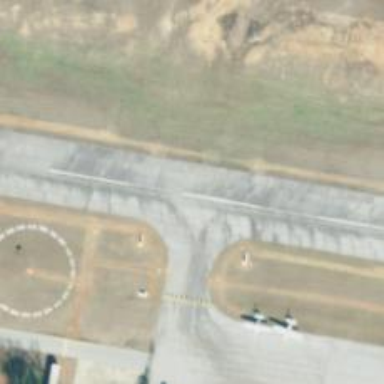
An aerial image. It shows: View of taxiway at the airport.